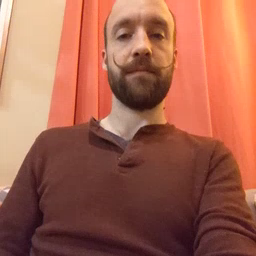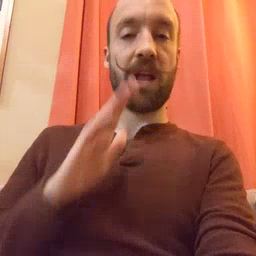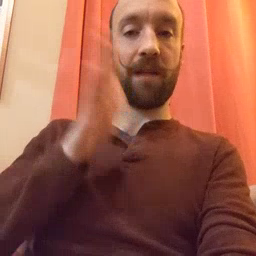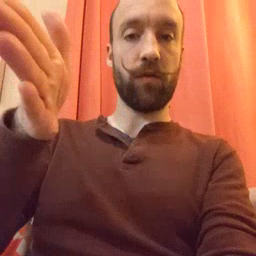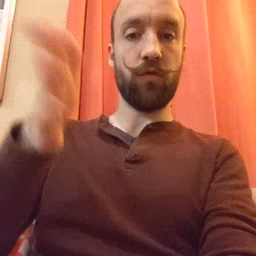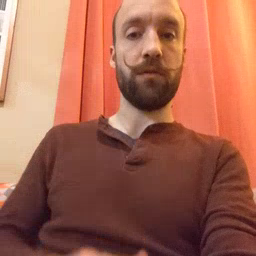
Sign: after